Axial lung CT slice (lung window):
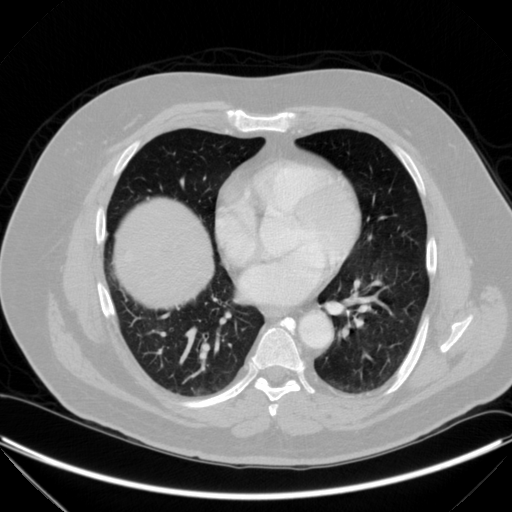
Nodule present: no